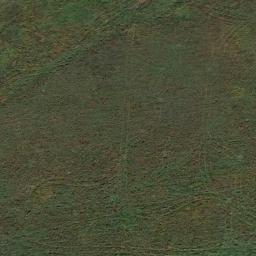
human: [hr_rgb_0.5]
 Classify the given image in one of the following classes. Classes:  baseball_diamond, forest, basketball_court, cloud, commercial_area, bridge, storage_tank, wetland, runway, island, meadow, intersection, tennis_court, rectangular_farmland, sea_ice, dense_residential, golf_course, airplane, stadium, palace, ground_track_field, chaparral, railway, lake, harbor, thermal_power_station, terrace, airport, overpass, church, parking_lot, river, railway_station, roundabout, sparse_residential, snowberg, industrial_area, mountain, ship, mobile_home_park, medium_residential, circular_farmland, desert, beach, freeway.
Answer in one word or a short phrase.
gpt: meadow